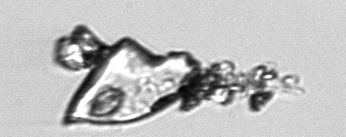
Label: Delphineis